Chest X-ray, AP view. Patient: 26 years old, sex F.
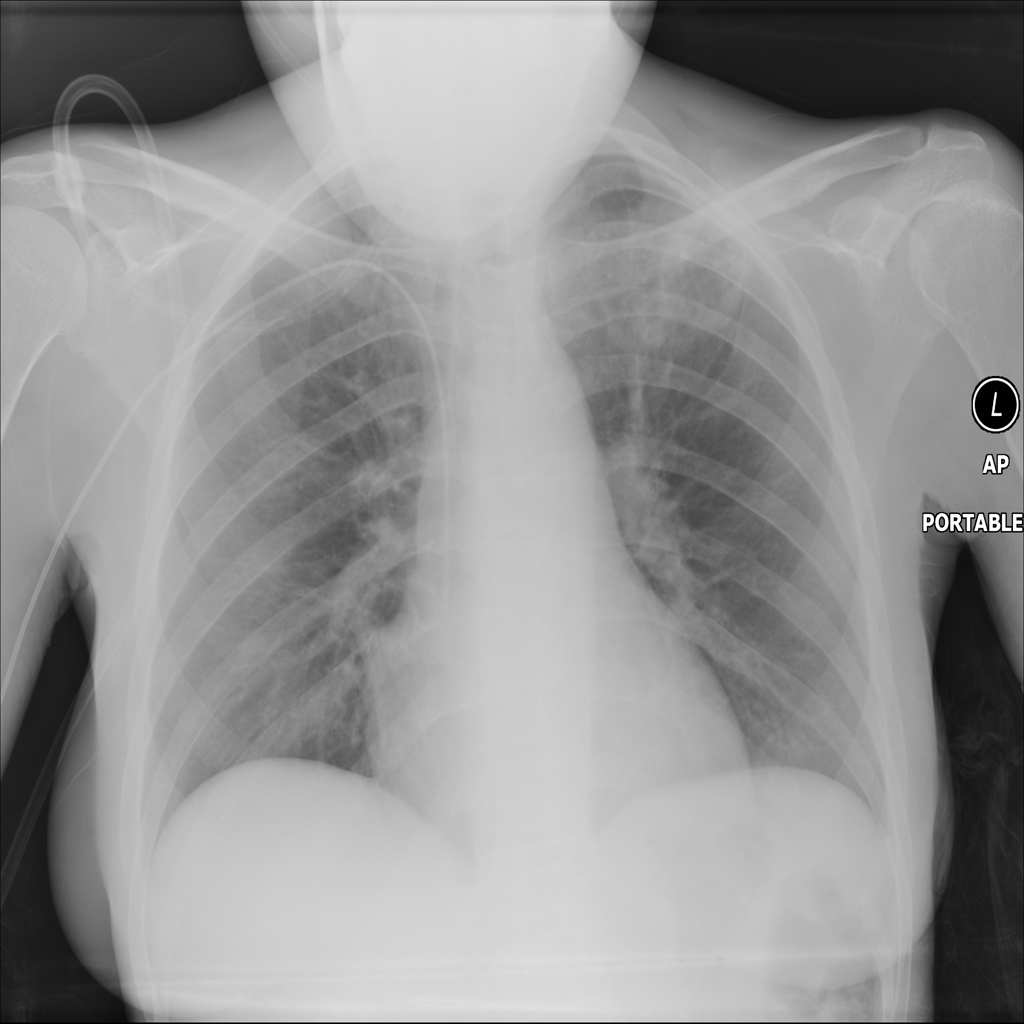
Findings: Infiltration